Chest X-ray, PA view. Patient: 51 years old, sex F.
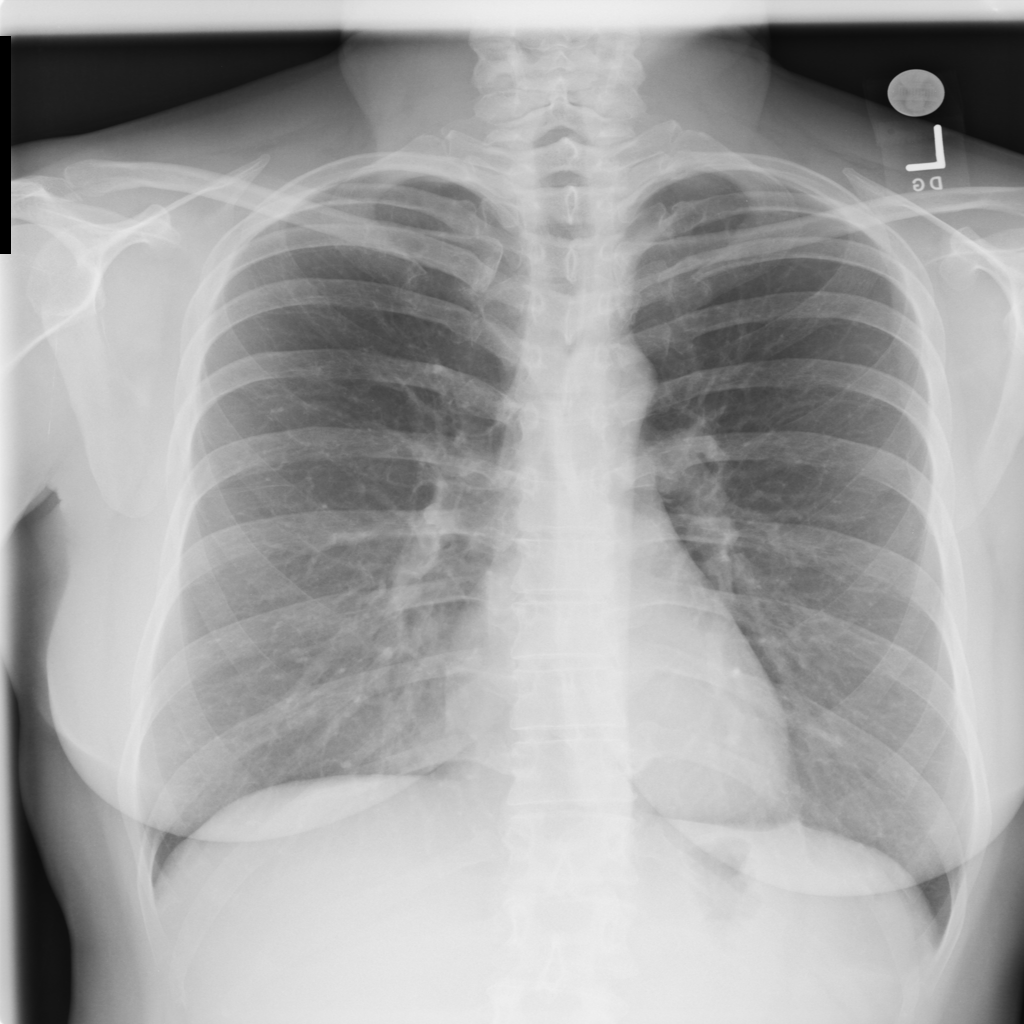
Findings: No Finding